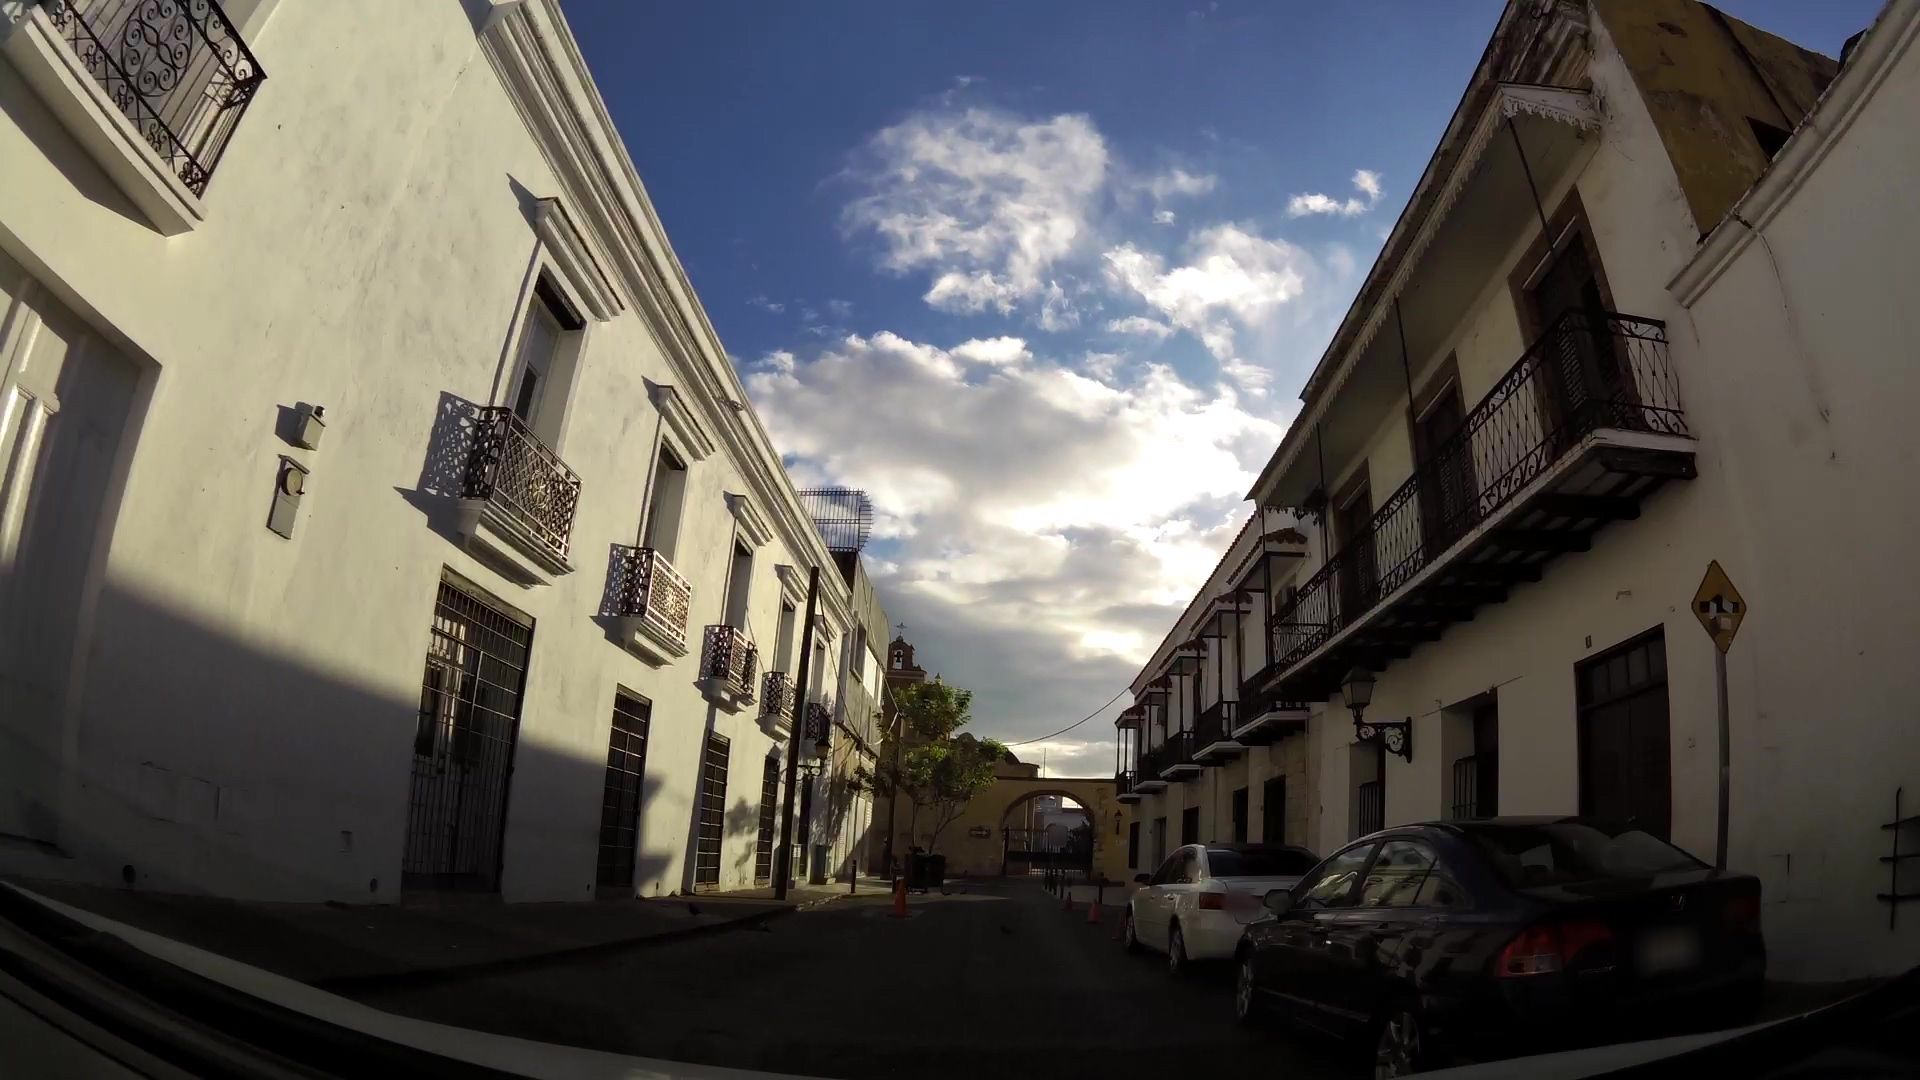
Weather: clear
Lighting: day
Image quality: good
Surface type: driving surface
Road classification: residential
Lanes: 2
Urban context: urban centre
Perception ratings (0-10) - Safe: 6.51, Lively: 8.17, Beautiful: 4.02, Boring: 4.43, Depressing: 1.1, Wealthy: 3.55